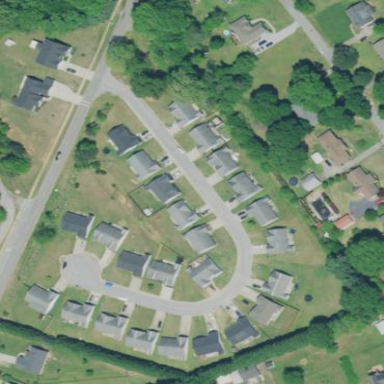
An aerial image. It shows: Residential neighbourhood.